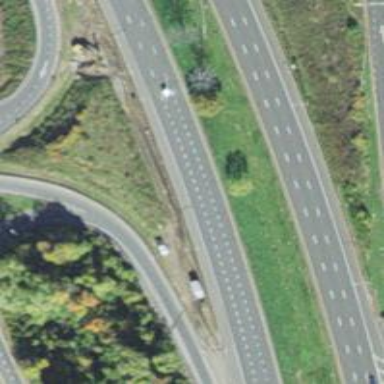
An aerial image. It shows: Asphalt motorway.